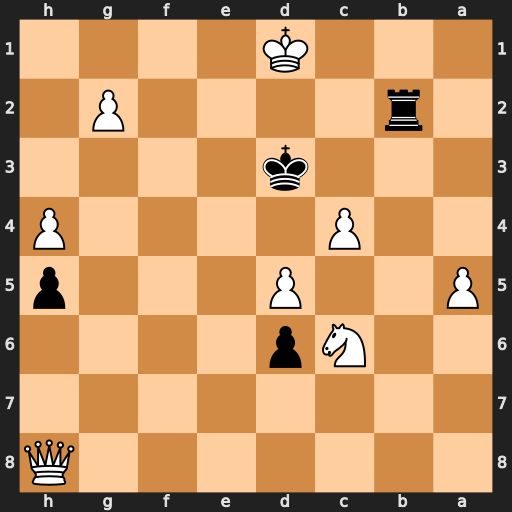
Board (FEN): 7Q/8/2Np4/P2P3p/2P4P/3k4/1r4P1/3K4
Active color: b
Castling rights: -
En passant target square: -
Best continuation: Rb1#